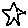
Label: star